Interaction volume radius: 10 \u00c5
Interaction volume height: 20 \u00c5
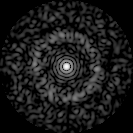
Disorder parameter: 0.8037